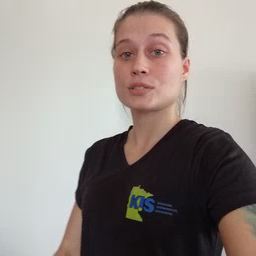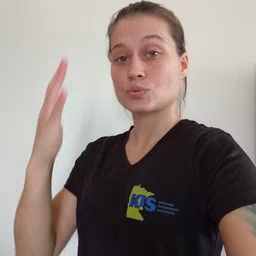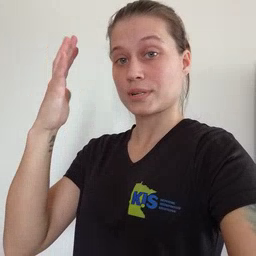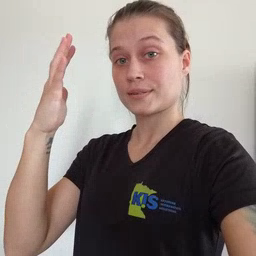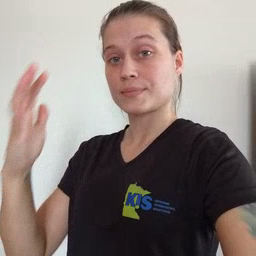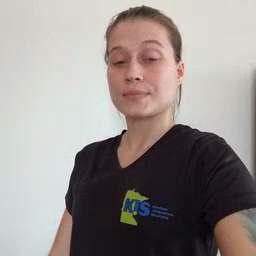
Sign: tree